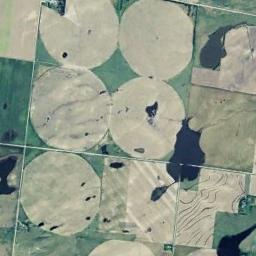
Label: circular_farmland